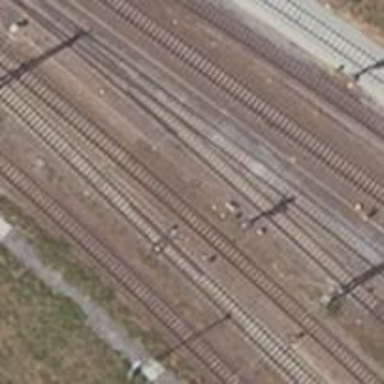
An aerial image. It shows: Wedge used for railway derailment.